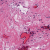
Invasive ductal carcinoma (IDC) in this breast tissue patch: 0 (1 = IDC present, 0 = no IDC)